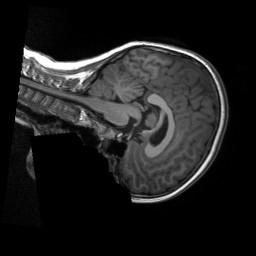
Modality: T1w
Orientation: sagittal
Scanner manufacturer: siemens
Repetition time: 2.3 s
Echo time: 0.00229 s